The plot is a Morlet-wavelet scalogram of a rotor-rig vibration measurement. Based on the visible evidence, which rotor condition applies: normal, misalignment, unbalance, looseness?
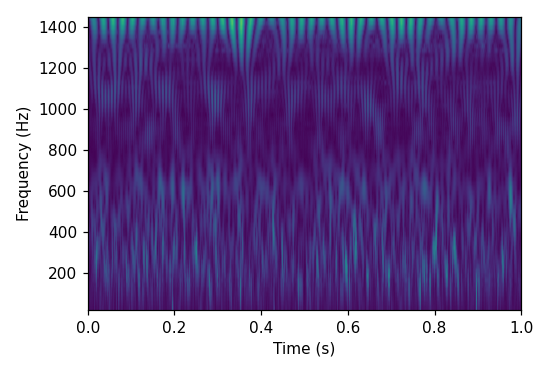
Answer: unbalance